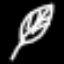
Label: leaf